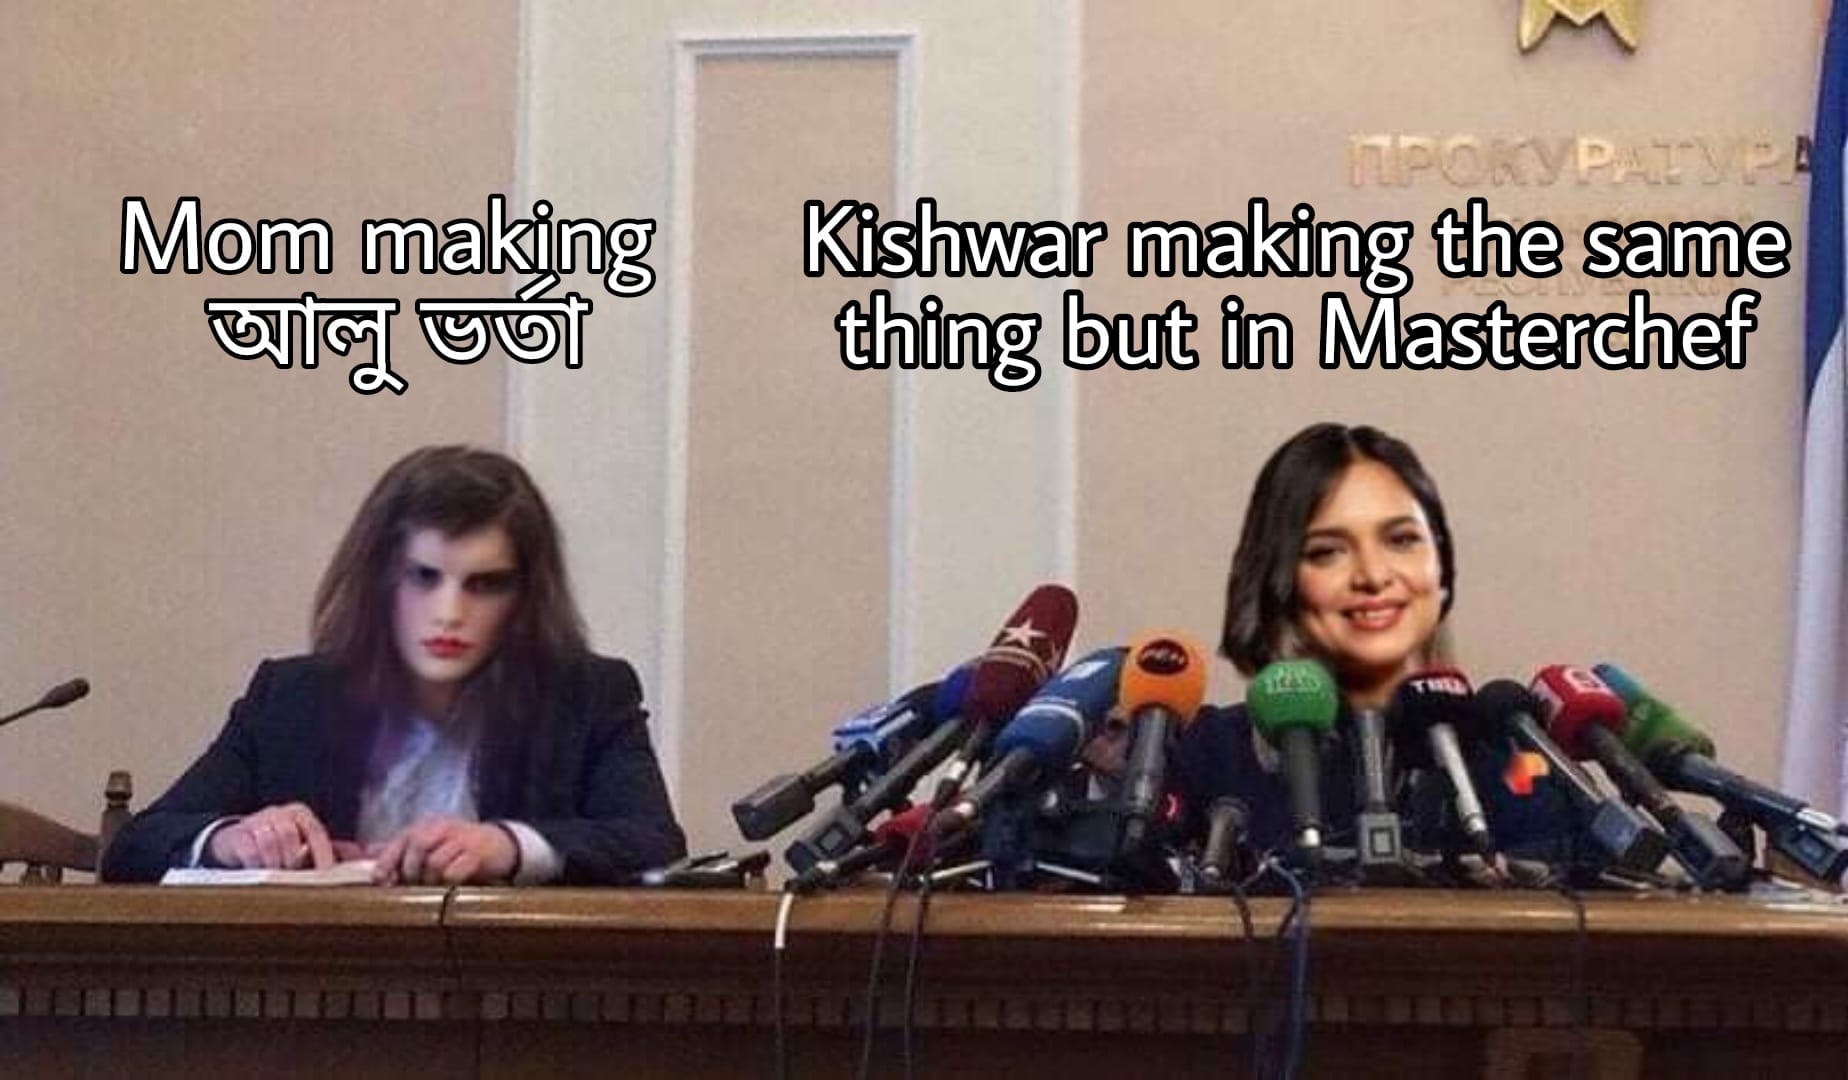
Caption: Mom making   আলু ভর্তা   Kishwar making the same thing but in Masterchef
Label: non-hate